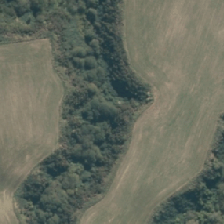
Land cover: deciduous_hardwood